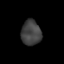
Tissue: lung
Cell type: Epithelial cells
Senescence score: 0.1908
Nuclear area (px): 491
Mean DAPI intensity: 64.823